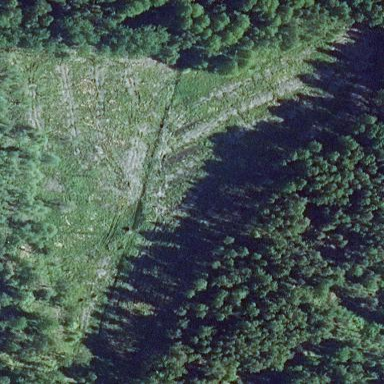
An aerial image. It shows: Clearcut area in the heath.